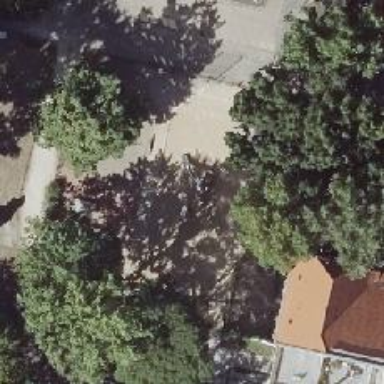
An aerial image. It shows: Playground with castle-themed slide.